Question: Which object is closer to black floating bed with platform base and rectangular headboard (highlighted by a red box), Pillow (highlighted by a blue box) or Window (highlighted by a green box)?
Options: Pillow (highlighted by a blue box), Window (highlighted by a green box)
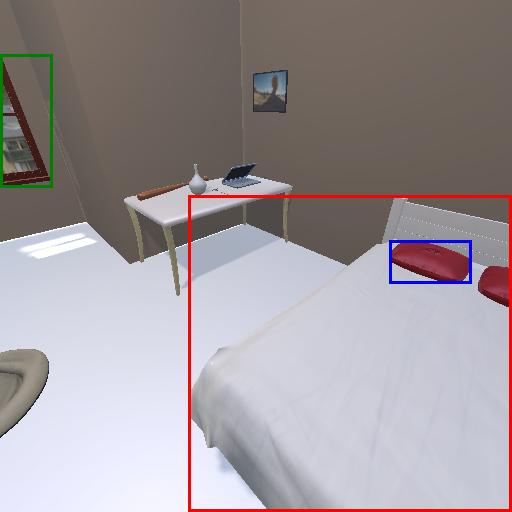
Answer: Pillow (highlighted by a blue box)